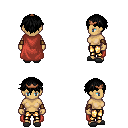
a pixel art fantasy rpg character, female body template, human, tanned skin, maroon cape, gold greaves, black short bangs hairstyle, bronze tiara, leather bracers, gray slippers, four views (front, back, left, right), 2x2 character sprite sheet, small pixel art, hard edges, no anti-aliasing